Question: I'm getting an error while connecting to a server in designer on .

'''
JDBC driver: jtds.JDBC
'''
Is there anything I've missed?
> ExceptionMessage:
java.sql.SQLException: Network error IOException: Malformed reply from SOCKS server
Level:
SEVERE
Stack Trace:
Network error IOException: Malformed reply from SOCKS server
net.sourceforge.jtds.jdbc.ConnectionJDBC2.(ConnectionJDBC2.java:410)
net.sourceforge.jtds.jdbc.ConnectionJDBC3.(ConnectionJDBC3.java:50)
net.sourceforge.jtds.jdbc.Driver.connect(Driver.java:184)
com.jaspersoft.ireport.designer.connection.JDBCConnection.getConnection(JDBCConnection.java:140)
com.jaspersoft.ireport.designer.connection.JDBCConnection.test(JDBCConnection.java:447)
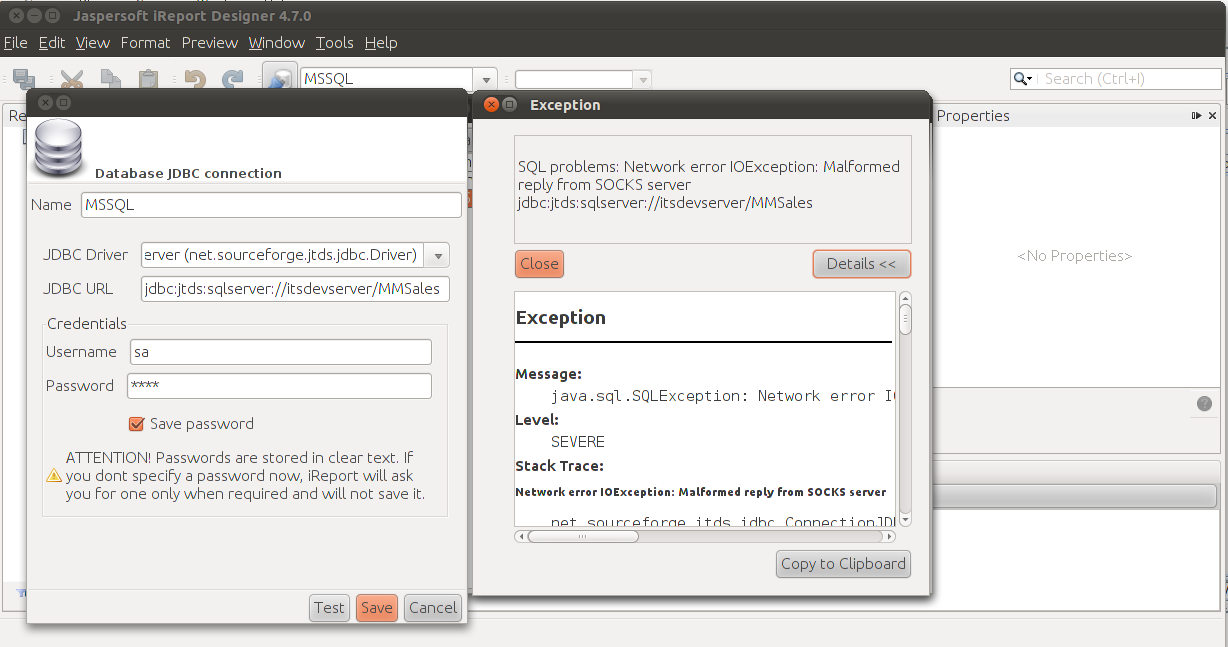
Answer: Answering my own question, The issue with proxy connection, Without proxy it works fine